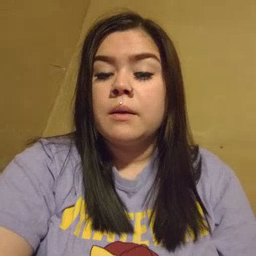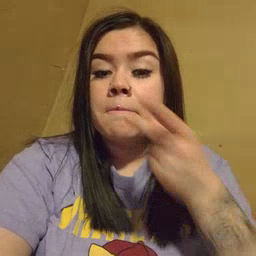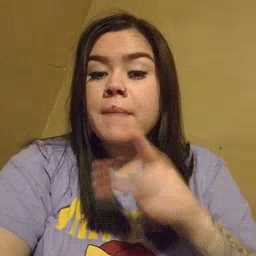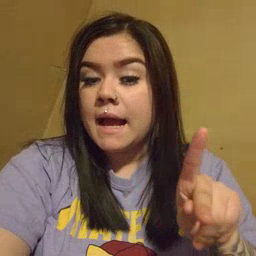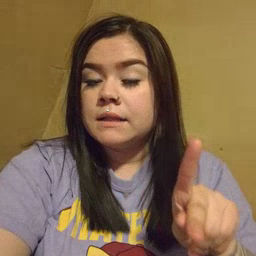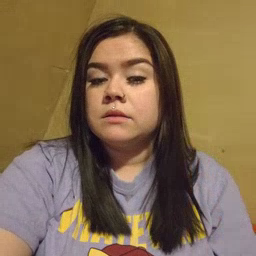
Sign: pen